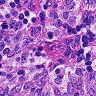
Metastatic tissue present: no